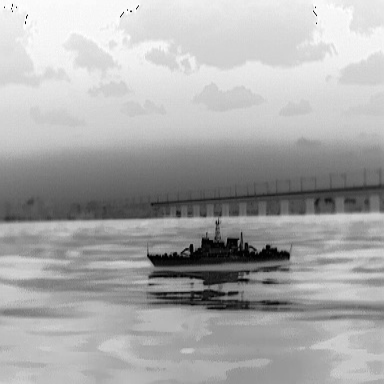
There is a warship in the infrared image.